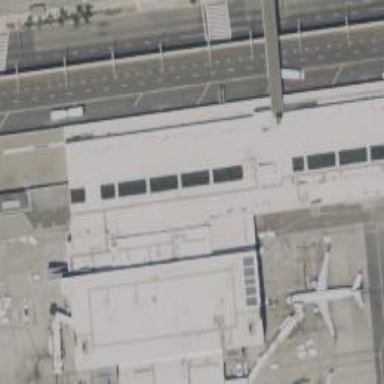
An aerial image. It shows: Information terminal.